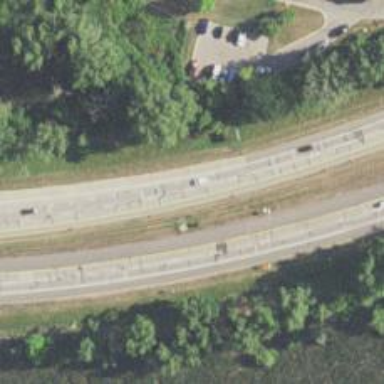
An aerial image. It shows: Motorway.